Field crop: tomato
Growth stage: 1
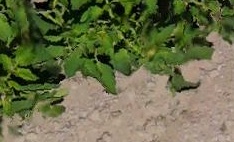
Species: tomato